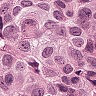
Metastatic tissue present: yes